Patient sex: M
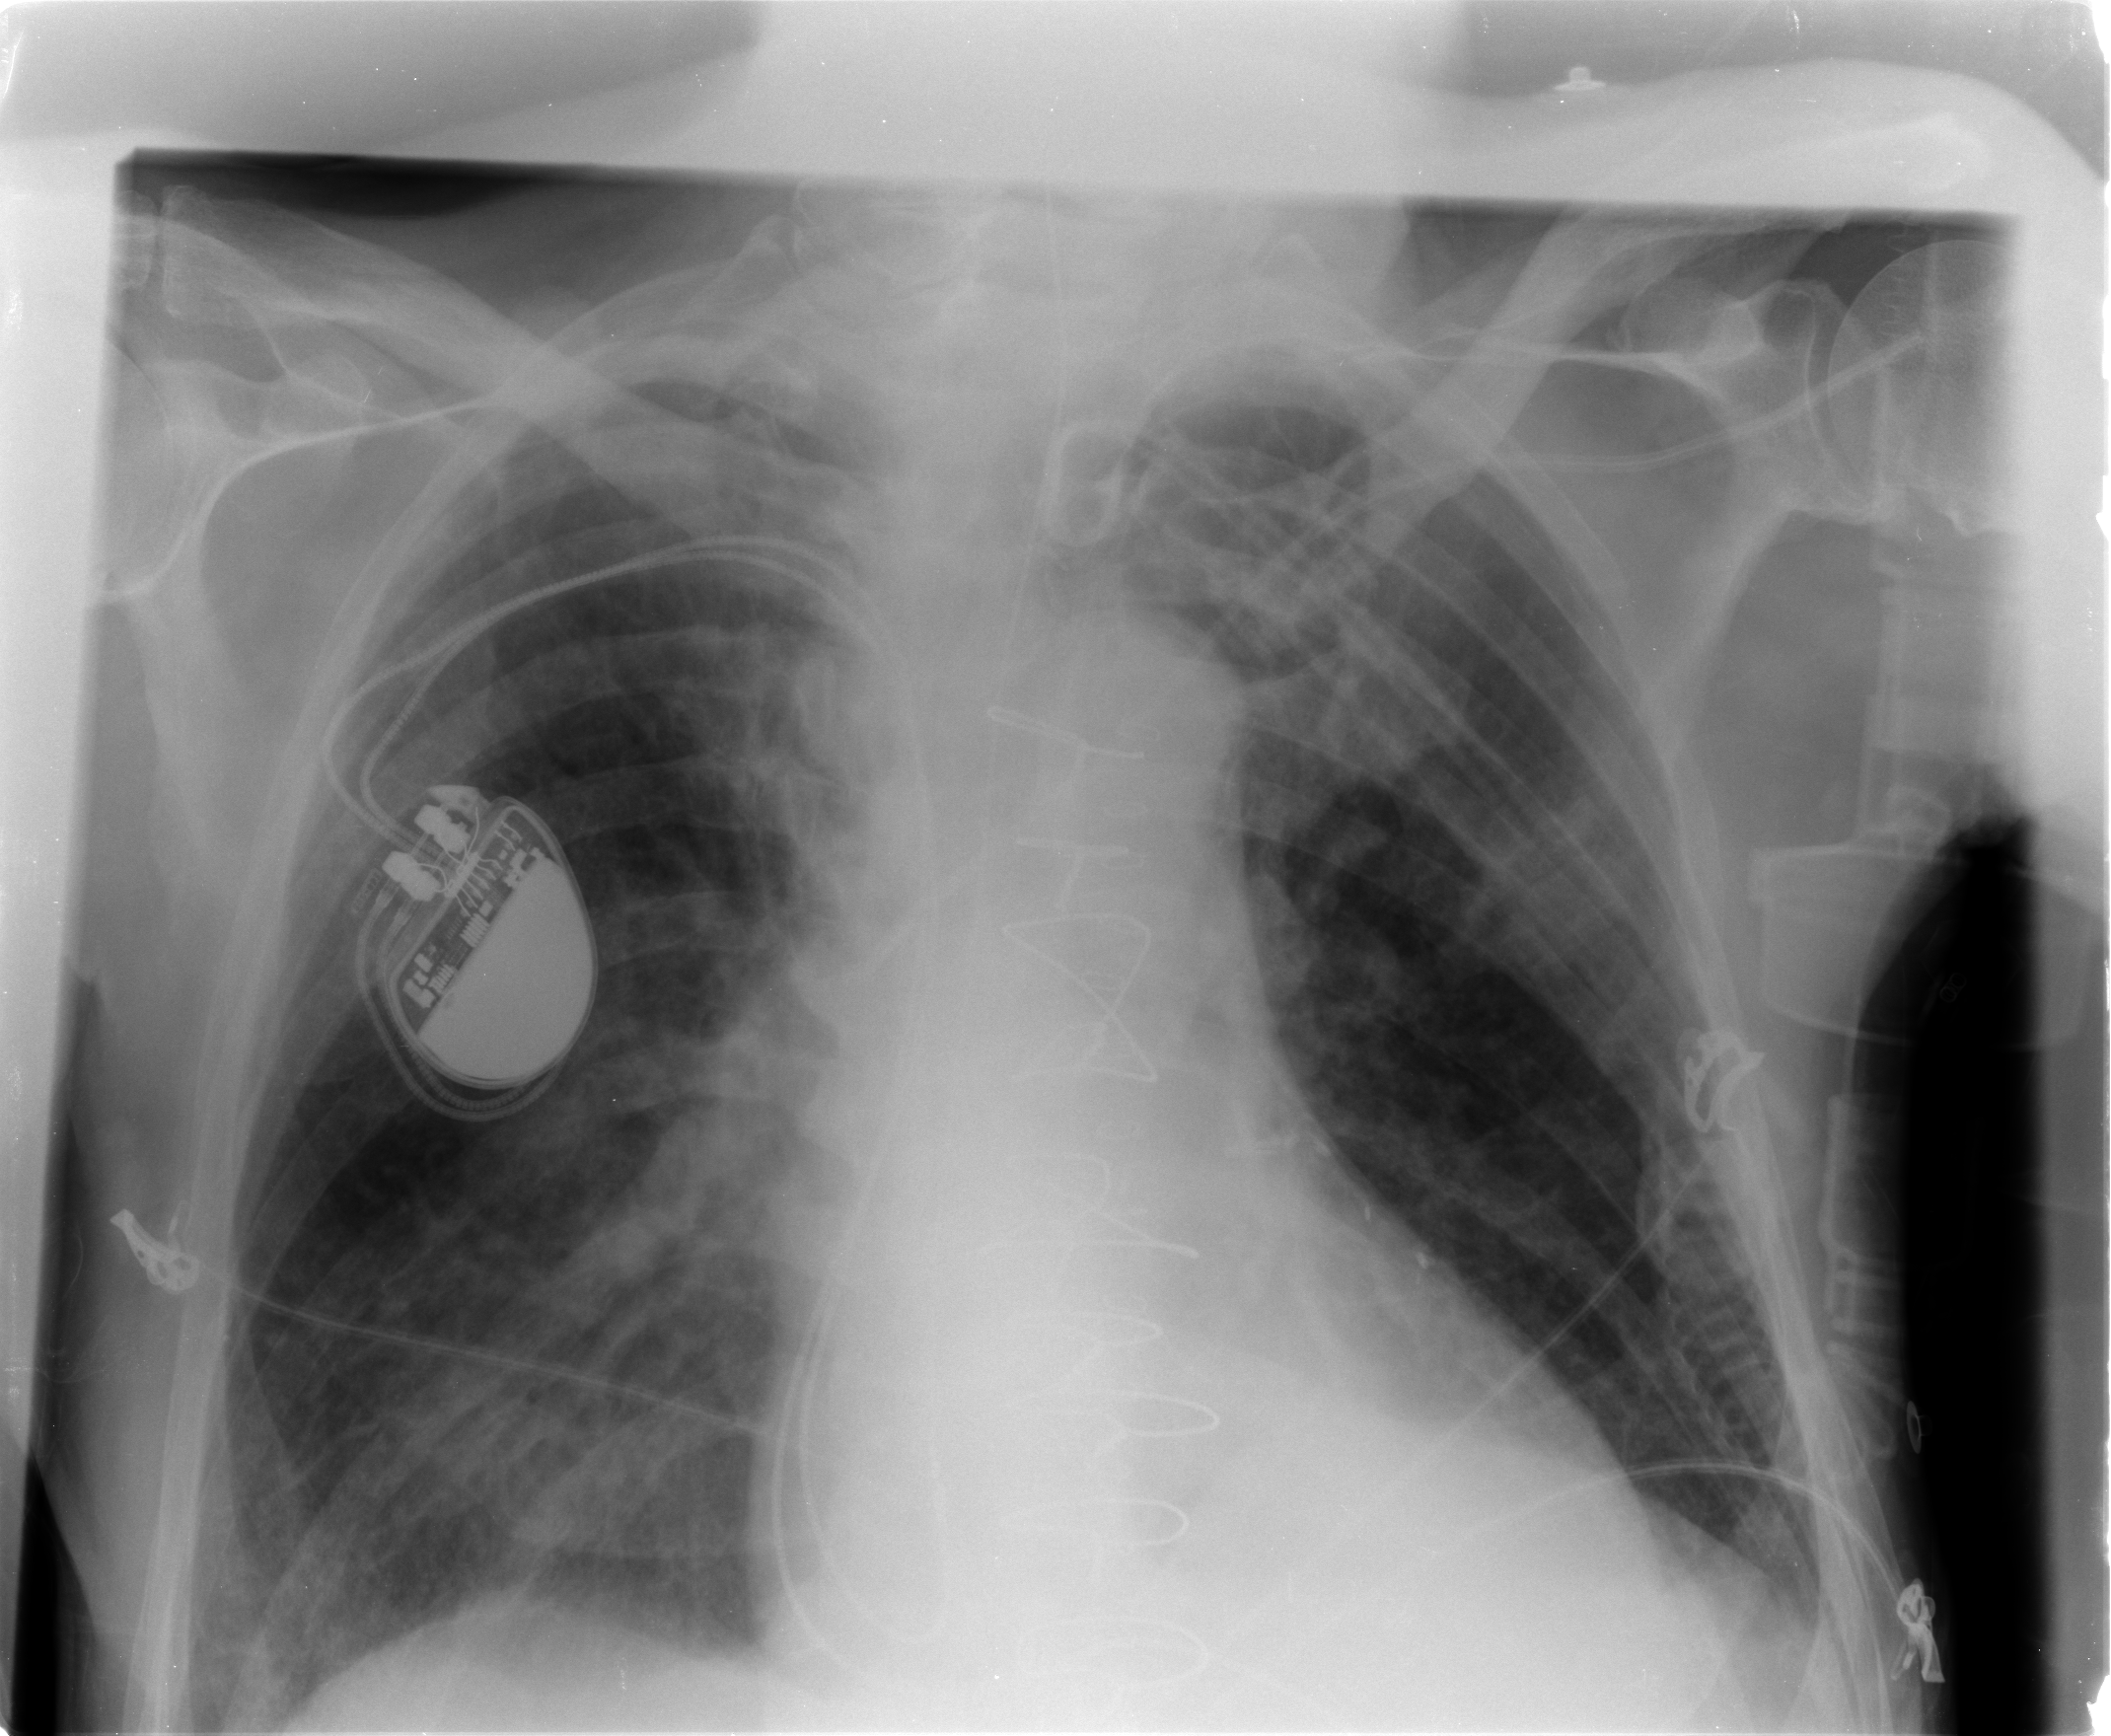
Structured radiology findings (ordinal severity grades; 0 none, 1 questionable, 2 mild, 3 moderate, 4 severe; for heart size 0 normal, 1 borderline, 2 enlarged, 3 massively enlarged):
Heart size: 1
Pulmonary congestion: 0
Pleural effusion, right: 1
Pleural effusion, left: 0
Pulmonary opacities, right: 2
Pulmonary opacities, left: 0
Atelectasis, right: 2
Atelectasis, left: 0